Aerial crown-view tile of a tropical tree (Barro Colorado Island, Panama), acquired 20241112:
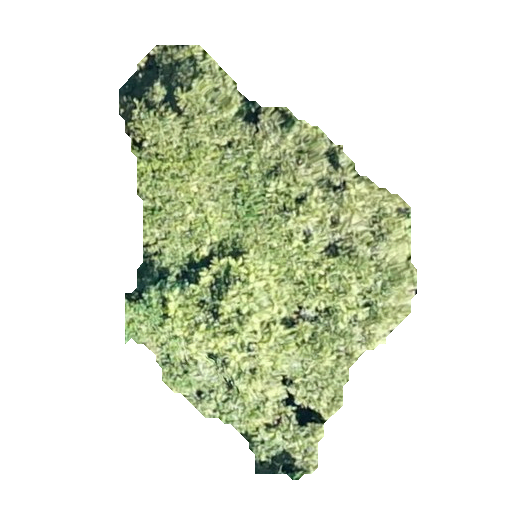
Species: Dipteryx oleifera
GBIF accepted scientific name: Dipteryx oleifera
Crown area: 125.928 m²